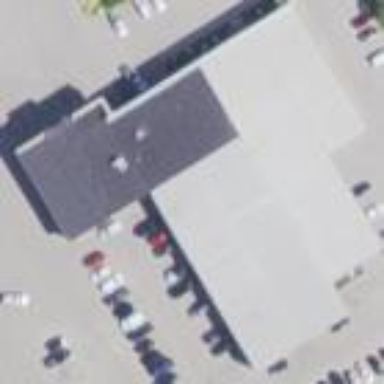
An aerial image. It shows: Building housing car shop.